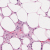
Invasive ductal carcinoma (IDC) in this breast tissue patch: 0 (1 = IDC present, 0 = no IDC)